Interaction volume radius: 5 \u00c5
Interaction volume height: 25 \u00c5
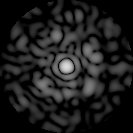
Disorder parameter: 0.845